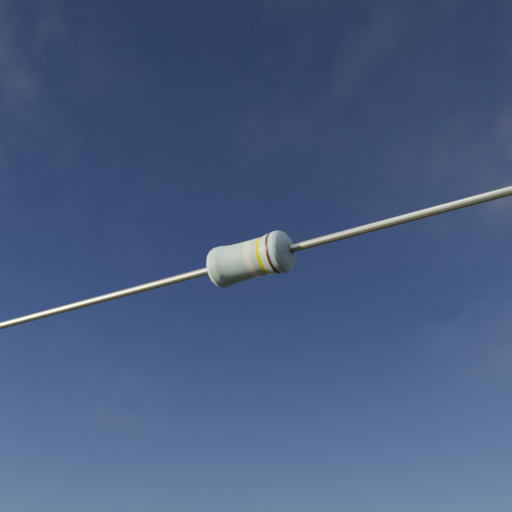
Resistor colour bands (in order): white, yellow, brown